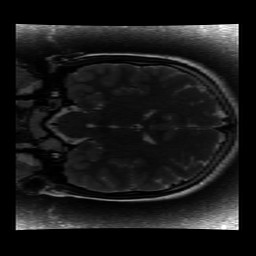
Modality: T2w
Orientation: coronal
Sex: female
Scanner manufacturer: ge
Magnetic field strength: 3 T
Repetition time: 5 s
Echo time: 0.1017 s